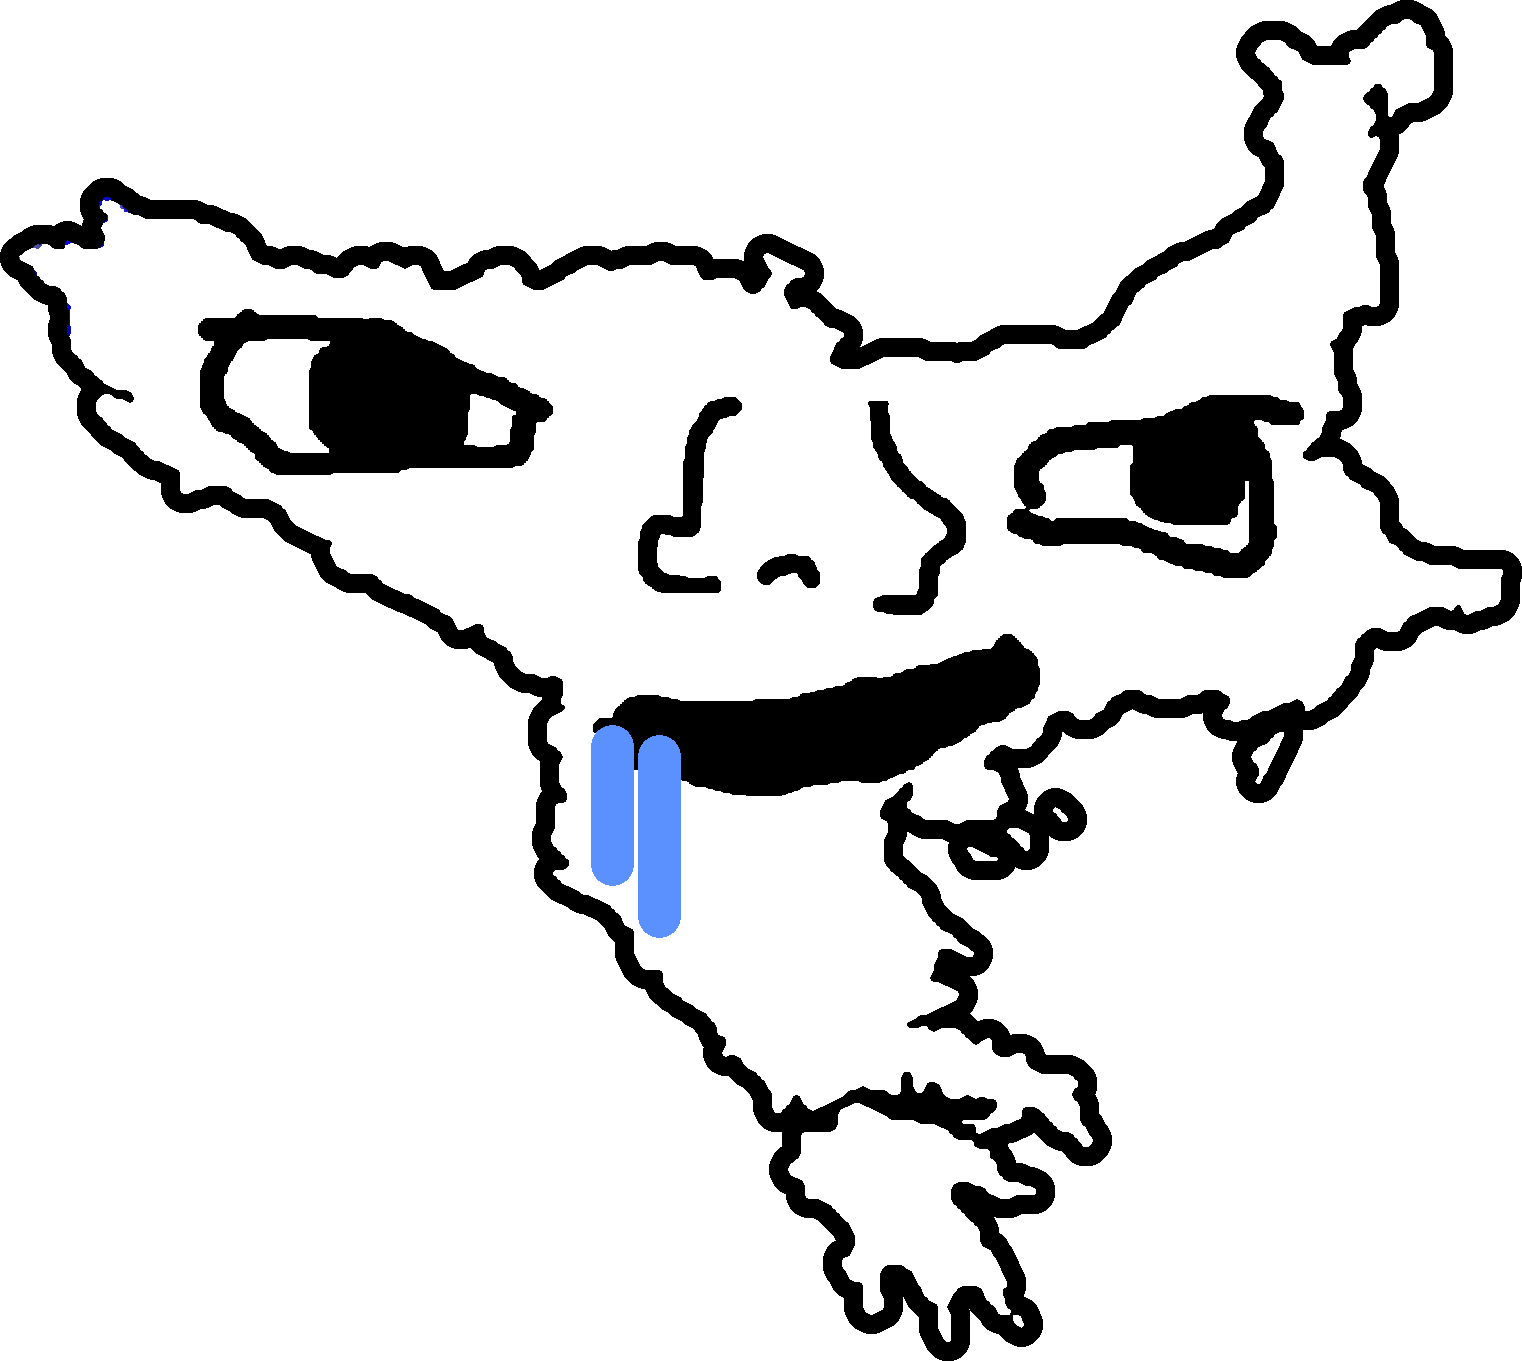
Label: 5_Brainlet